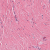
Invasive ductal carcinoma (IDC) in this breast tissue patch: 0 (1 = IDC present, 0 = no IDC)